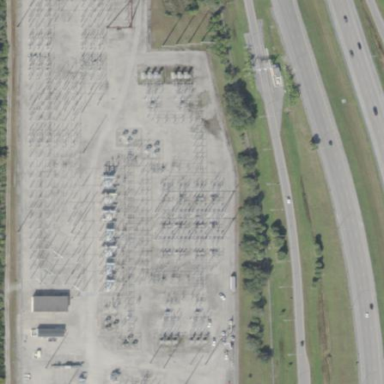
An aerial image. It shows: Outdoor power substation. The substation is at the transmission level. It is surrounded by fence.